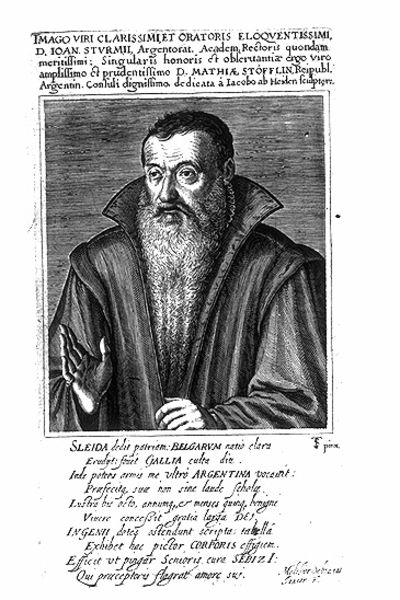
Titel: Bildnis des Johann Sturm
Künstler: Tobias Stimmer
Institution: (Seriendruck)
Schlagwörter: hand, mann, umhang, weiß, geschwungen, geste, grau, haar, mund, nase, ohr, profil, schwarz, stirn, zeichen, blick, alt, bart, richter, schnurrbart, augen, falten, gesicht, kragen, lang, rahmen, vollbart, bild, hände, portrait, porträt, auge, geistlicher, haare, mantel, redner, adel, blatt, augenbrauen, schrift, alter mann, grafik, graphik, inschrift, brauen, faltenwurf, ring, alter, buch, druck, druckgraphik, schnitt, schwarz-weiss, druckgrafik, schraffur, radierung, stich, seite, text, fürst, buchseite, prediger, gedicht, mönch, gelehrter, kupferstich, meister, historical, latein, lateinisch, eremit, bärtiger, sinnspruch, seriendruck, unhang, langer bart, imago, kursive, 1590, beredsam, eloquent, geste rednergestus, rednergestus, johann sturmil, wisschschaftler, mann hände, sleida, long beard, suchseite, medieval